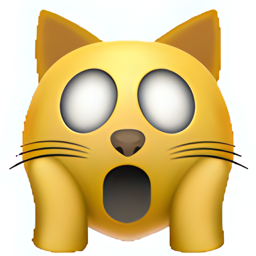
Name: weary cat face
Emoji: 🙀
Group: Smileys & Emotion
Sub-group: cat-face